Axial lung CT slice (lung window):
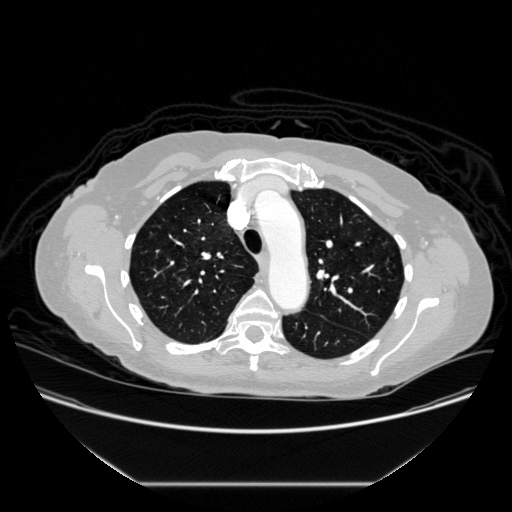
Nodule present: no